Question: I am new to flexbox and I have been trying to make a description list aligned in pairs stacked on top of each other like in a table.
I have tried some flexbox techniques but nothing is working
This is the markup
'''
<div class="ad-overview">
<h3>Overview</h3>
<dl>
<dt>Mileage(KM)</dt>
<dd>4300</dd>
<dt>Condition</dt>
<dd>Locally used</dd>
<dt>Body Type</dt>
<dd>4 wheel drives & Suvs</dd>
<dt>Colour</dt>
<dd>Black</dd>
<dt>Fuel</dt>
<dd>Diesel</dd>
<dt>Transmission</dt>
<dd>Automatic</dd>
<dt>Duty Type</dt>
<dd>Paid</dd>
<dt>Interior</dt>
<dd>Leather</dd>
<dt>Engine size</dt>
<dd>2993</dd>
<dt>Year</dt>
<dd>2012</dd>
</dl>
</div>
'''
This is my css
'''
.ad-overview,
dl {
display: flex;
}
dl {
flex-wrap: wrap;
}
dt {
font-weight: bold;
}
dt+dd {
display: flex;
}
'''
This is the layout style I am trying to achieve. Some help would be appreciated

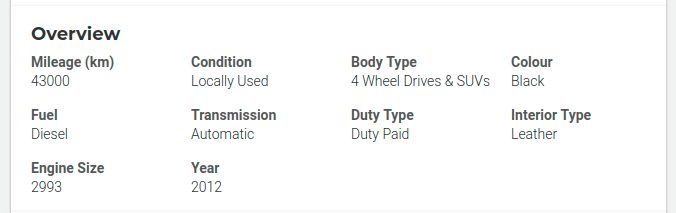
Answer: There's many solutions to your problem, the simpliest one is by putting each pair of td and dd inside a block, and set that block as a flexbox with a 'flex-direction:column', and you will also have to add a wrap to make it look stacked, this is the main idea, then you will have to make some modifications on the code for the margin for example, the width of your blocks and so on, these are up to you, the following code will show you the solution:
'''
.ad-overview,
dl {
display: flex;
flex-direction:row;
justify-content: space-between;
flex-wrap: wrap;
}
.col{
display:flex;
flex-direction:column;
text-align:left;
width: 30%;
margin-bottom: 3%;
}
dt {
font-weight: bold;
}
dd{
margin-left:0px;
width: 100%;
}
'''
'''
<div class="ad-overview">
<h3>Overview</h3>
<dl>
<div class="col">
<dt>Mileage(KM)</dt>
<dd>4300</dd>
</div>
<div class="col">
<dt>Condition</dt>
<dd>Locally used</dd>
</div>
<div class="col">
<dt>Body Type</dt>
<dd>4 wheel drives & Suvs</dd>
</div>
<div class="col">
<dt>Colour</dt>
<dd>Black</dd>
</div>
<div class="col">
<dt>Fuel</dt>
<dd>Diesel</dd>
</div>
<div class="col">
<dt>Transmission</dt>
<dd>Automatic</dd>
</div>
<div class="col">
<dt>Duty Type</dt>
<dd>Paid</dd>
</div>
<div class="col">
<dt>Interior</dt>
<dd>Leather</dd>
</div>
<div class="col">
<dt>Engine size</dt>
<dd>2993</dd>
</div>
<div class="col">
<dt>Year</dt>
<dd>2012</dd>
</div>
</dl>
</div>
'''